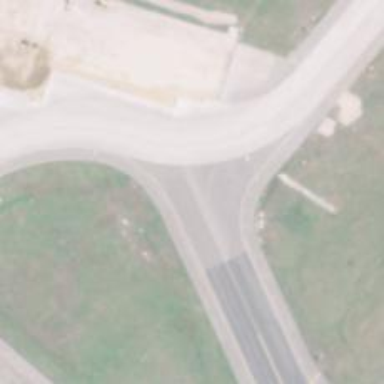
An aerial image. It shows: View of taxiway at the airport.